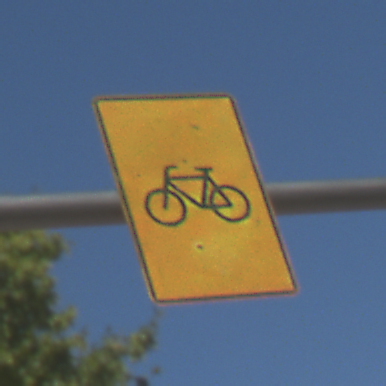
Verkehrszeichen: RadverkehrOhnePfeilsymbol
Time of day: Midday
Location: Outdoor (RoadRail)
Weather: Clear
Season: NotSpecified
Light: Natural